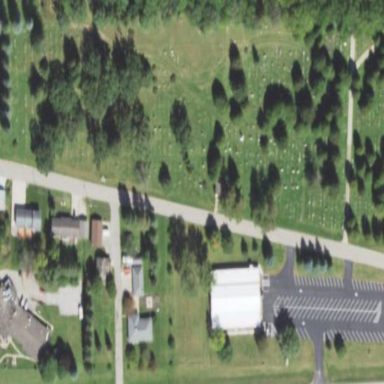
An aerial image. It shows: Cemetery.